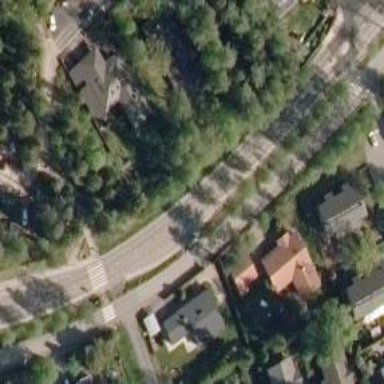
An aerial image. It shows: Residential road.